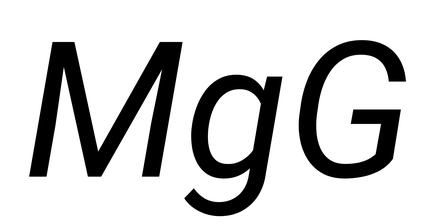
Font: Roboto-Italic_Italic